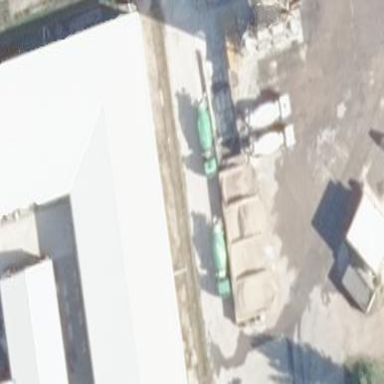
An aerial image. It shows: Industrial building.